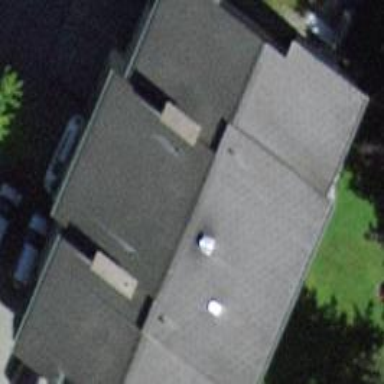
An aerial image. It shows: Apartment building with flat roof.